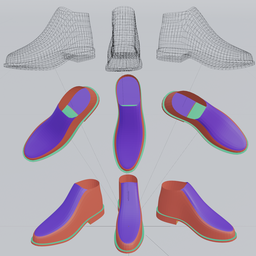
Label: people